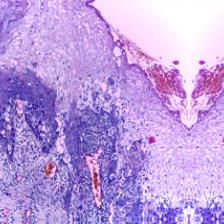
Diagnosis: OSCC